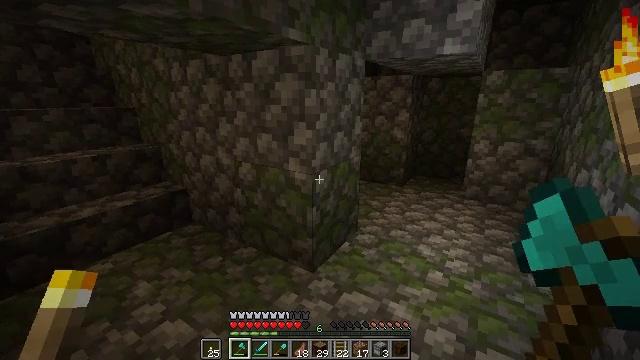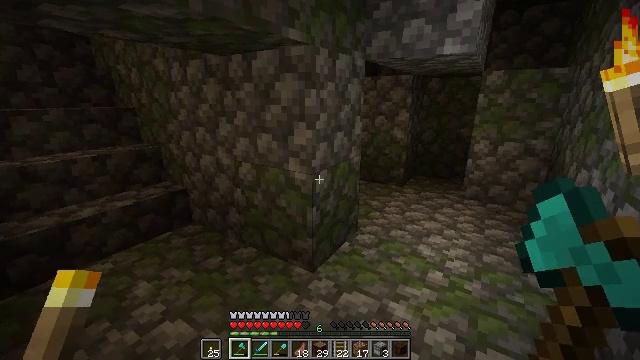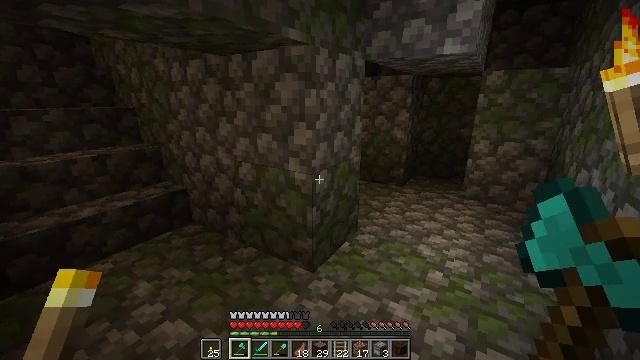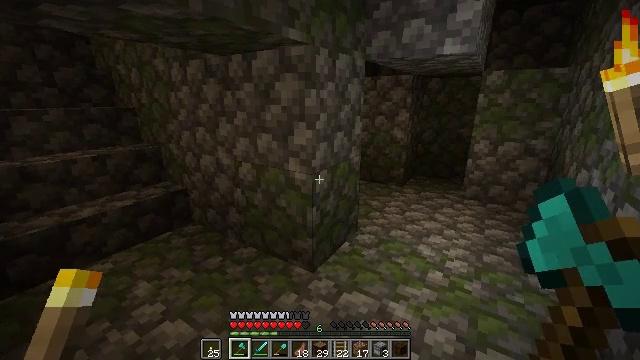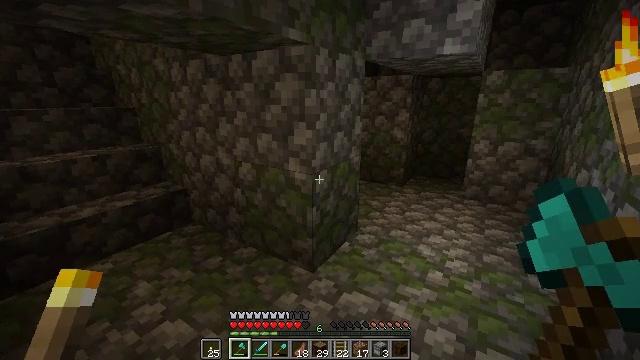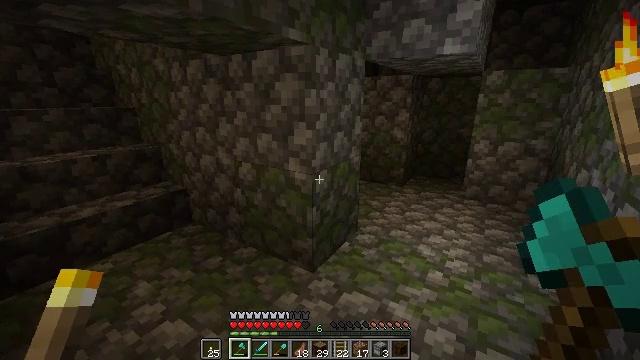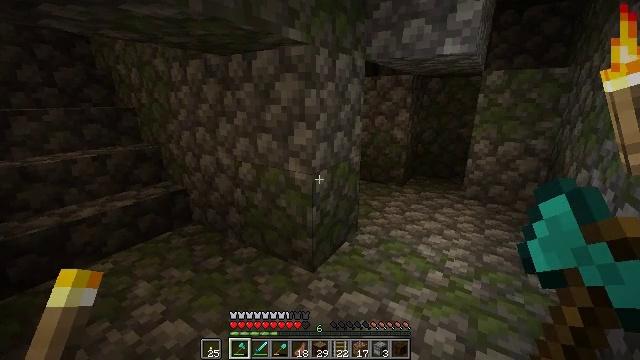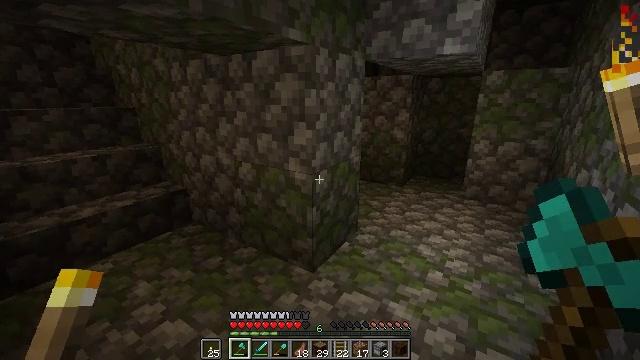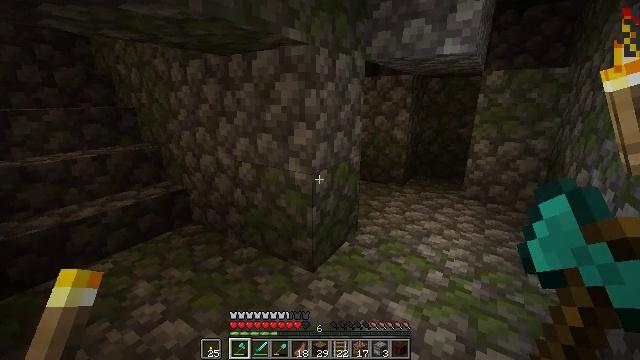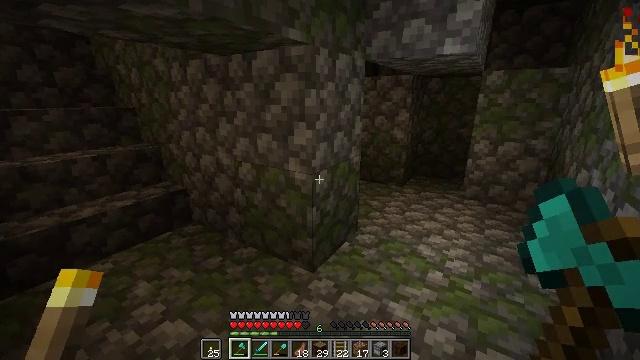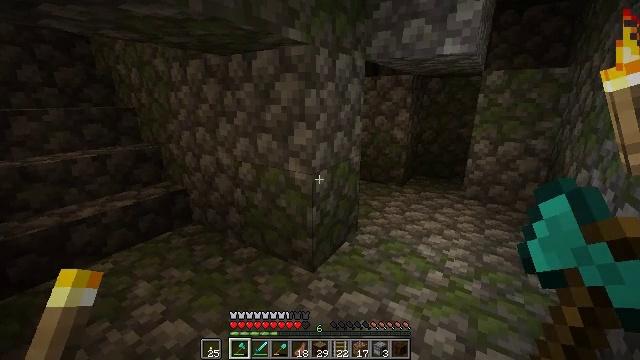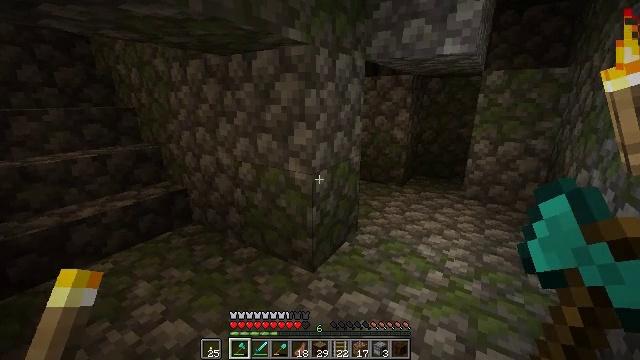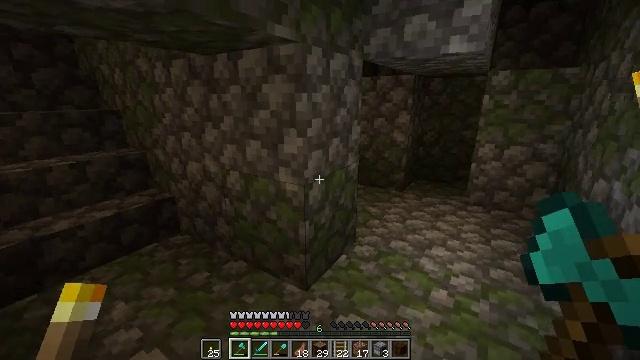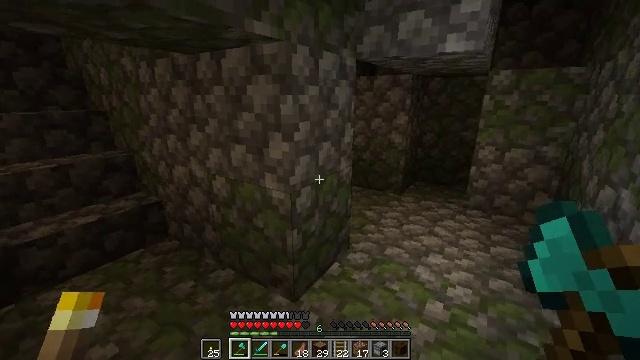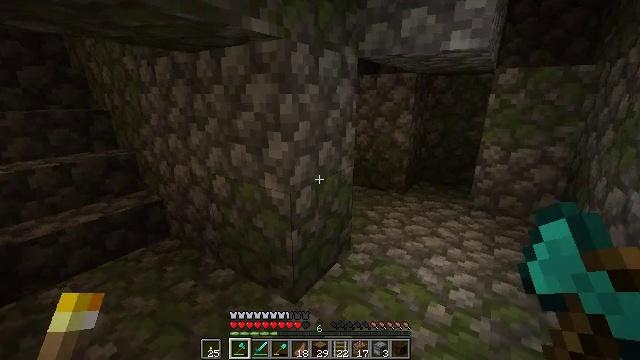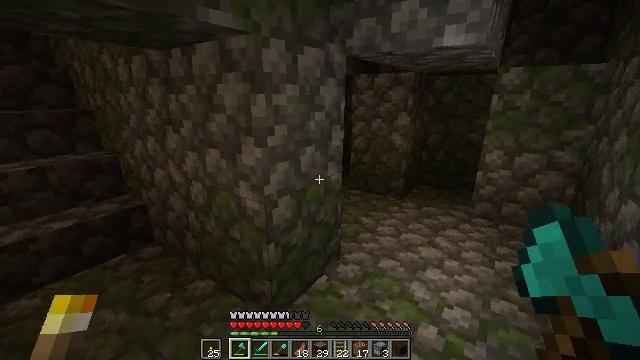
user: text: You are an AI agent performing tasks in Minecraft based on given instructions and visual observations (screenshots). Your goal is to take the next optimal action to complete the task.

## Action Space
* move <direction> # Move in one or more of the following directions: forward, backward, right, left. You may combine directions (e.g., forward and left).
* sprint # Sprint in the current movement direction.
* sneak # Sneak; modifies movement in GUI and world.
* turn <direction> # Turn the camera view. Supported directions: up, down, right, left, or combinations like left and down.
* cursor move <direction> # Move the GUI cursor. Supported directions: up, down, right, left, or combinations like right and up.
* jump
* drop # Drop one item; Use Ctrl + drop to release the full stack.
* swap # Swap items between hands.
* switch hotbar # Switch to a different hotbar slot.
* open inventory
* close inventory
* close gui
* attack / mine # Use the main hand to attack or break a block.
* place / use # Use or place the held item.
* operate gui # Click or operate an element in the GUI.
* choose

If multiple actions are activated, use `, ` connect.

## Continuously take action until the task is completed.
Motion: motion action
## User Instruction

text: Break the tripwire hook to disable the trap.
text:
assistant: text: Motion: no_op
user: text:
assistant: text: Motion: no_op
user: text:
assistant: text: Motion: no_op
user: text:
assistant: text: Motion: no_op
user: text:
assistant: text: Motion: no_op
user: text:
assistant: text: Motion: no_op
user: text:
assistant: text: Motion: no_op
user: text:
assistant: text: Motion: no_op
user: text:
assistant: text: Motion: no_op
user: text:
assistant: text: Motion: no_op
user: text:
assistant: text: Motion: move forward
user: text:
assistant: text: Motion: move forward and move right
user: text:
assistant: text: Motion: move forward and move right
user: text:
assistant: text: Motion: move forward and move right
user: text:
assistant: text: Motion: move forward and move right, turn left
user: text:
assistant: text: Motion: move forward and move right, turn left
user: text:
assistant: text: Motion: move forward and move right, turn left
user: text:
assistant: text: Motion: move forward and move right, turn left
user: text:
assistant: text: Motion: move forward and move right, turn left and up
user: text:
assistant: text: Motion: move forward and move right, turn left and up
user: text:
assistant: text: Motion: move forward and move right, turn left and up
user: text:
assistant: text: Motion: move right, turn left
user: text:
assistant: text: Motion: move right, turn left
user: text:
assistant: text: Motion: turn left
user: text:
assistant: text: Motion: turn left
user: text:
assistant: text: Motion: turn left
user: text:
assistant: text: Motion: no_op
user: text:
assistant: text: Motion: no_op
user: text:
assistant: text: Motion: no_op
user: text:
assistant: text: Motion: no_op